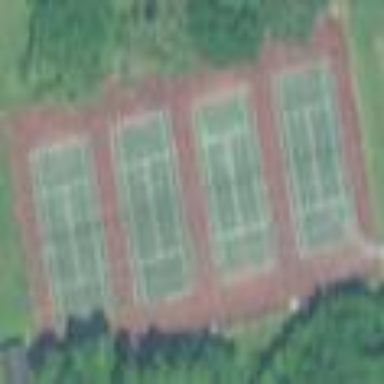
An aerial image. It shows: Tennis court on pitch designated for leisure land.